Frequency: 80000
Velocity: 0,248
Power: 20,5
Pulse duration: 0,0000001
Pass count: 1
Magnification: 10
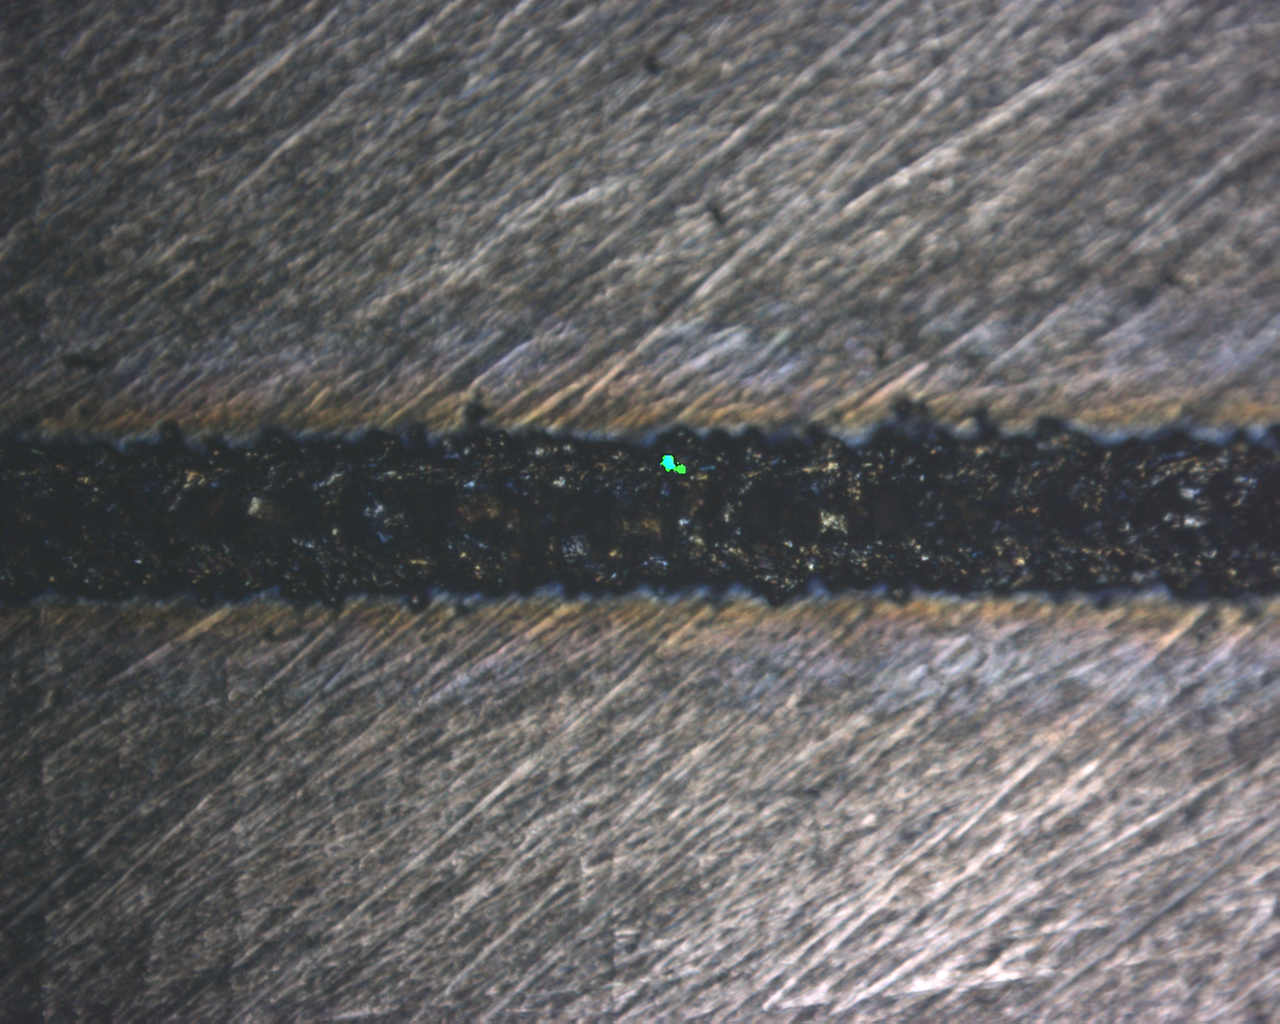
Measured width: 143.124
Other width: 52.602